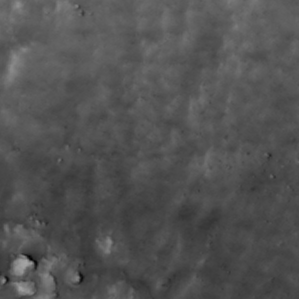
Label: non_frost